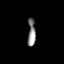
Tissue: lung
Cell type: Epithelial cells
Senescence score: 0.2381
Nuclear area (px): 211
Mean DAPI intensity: 134.635